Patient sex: F
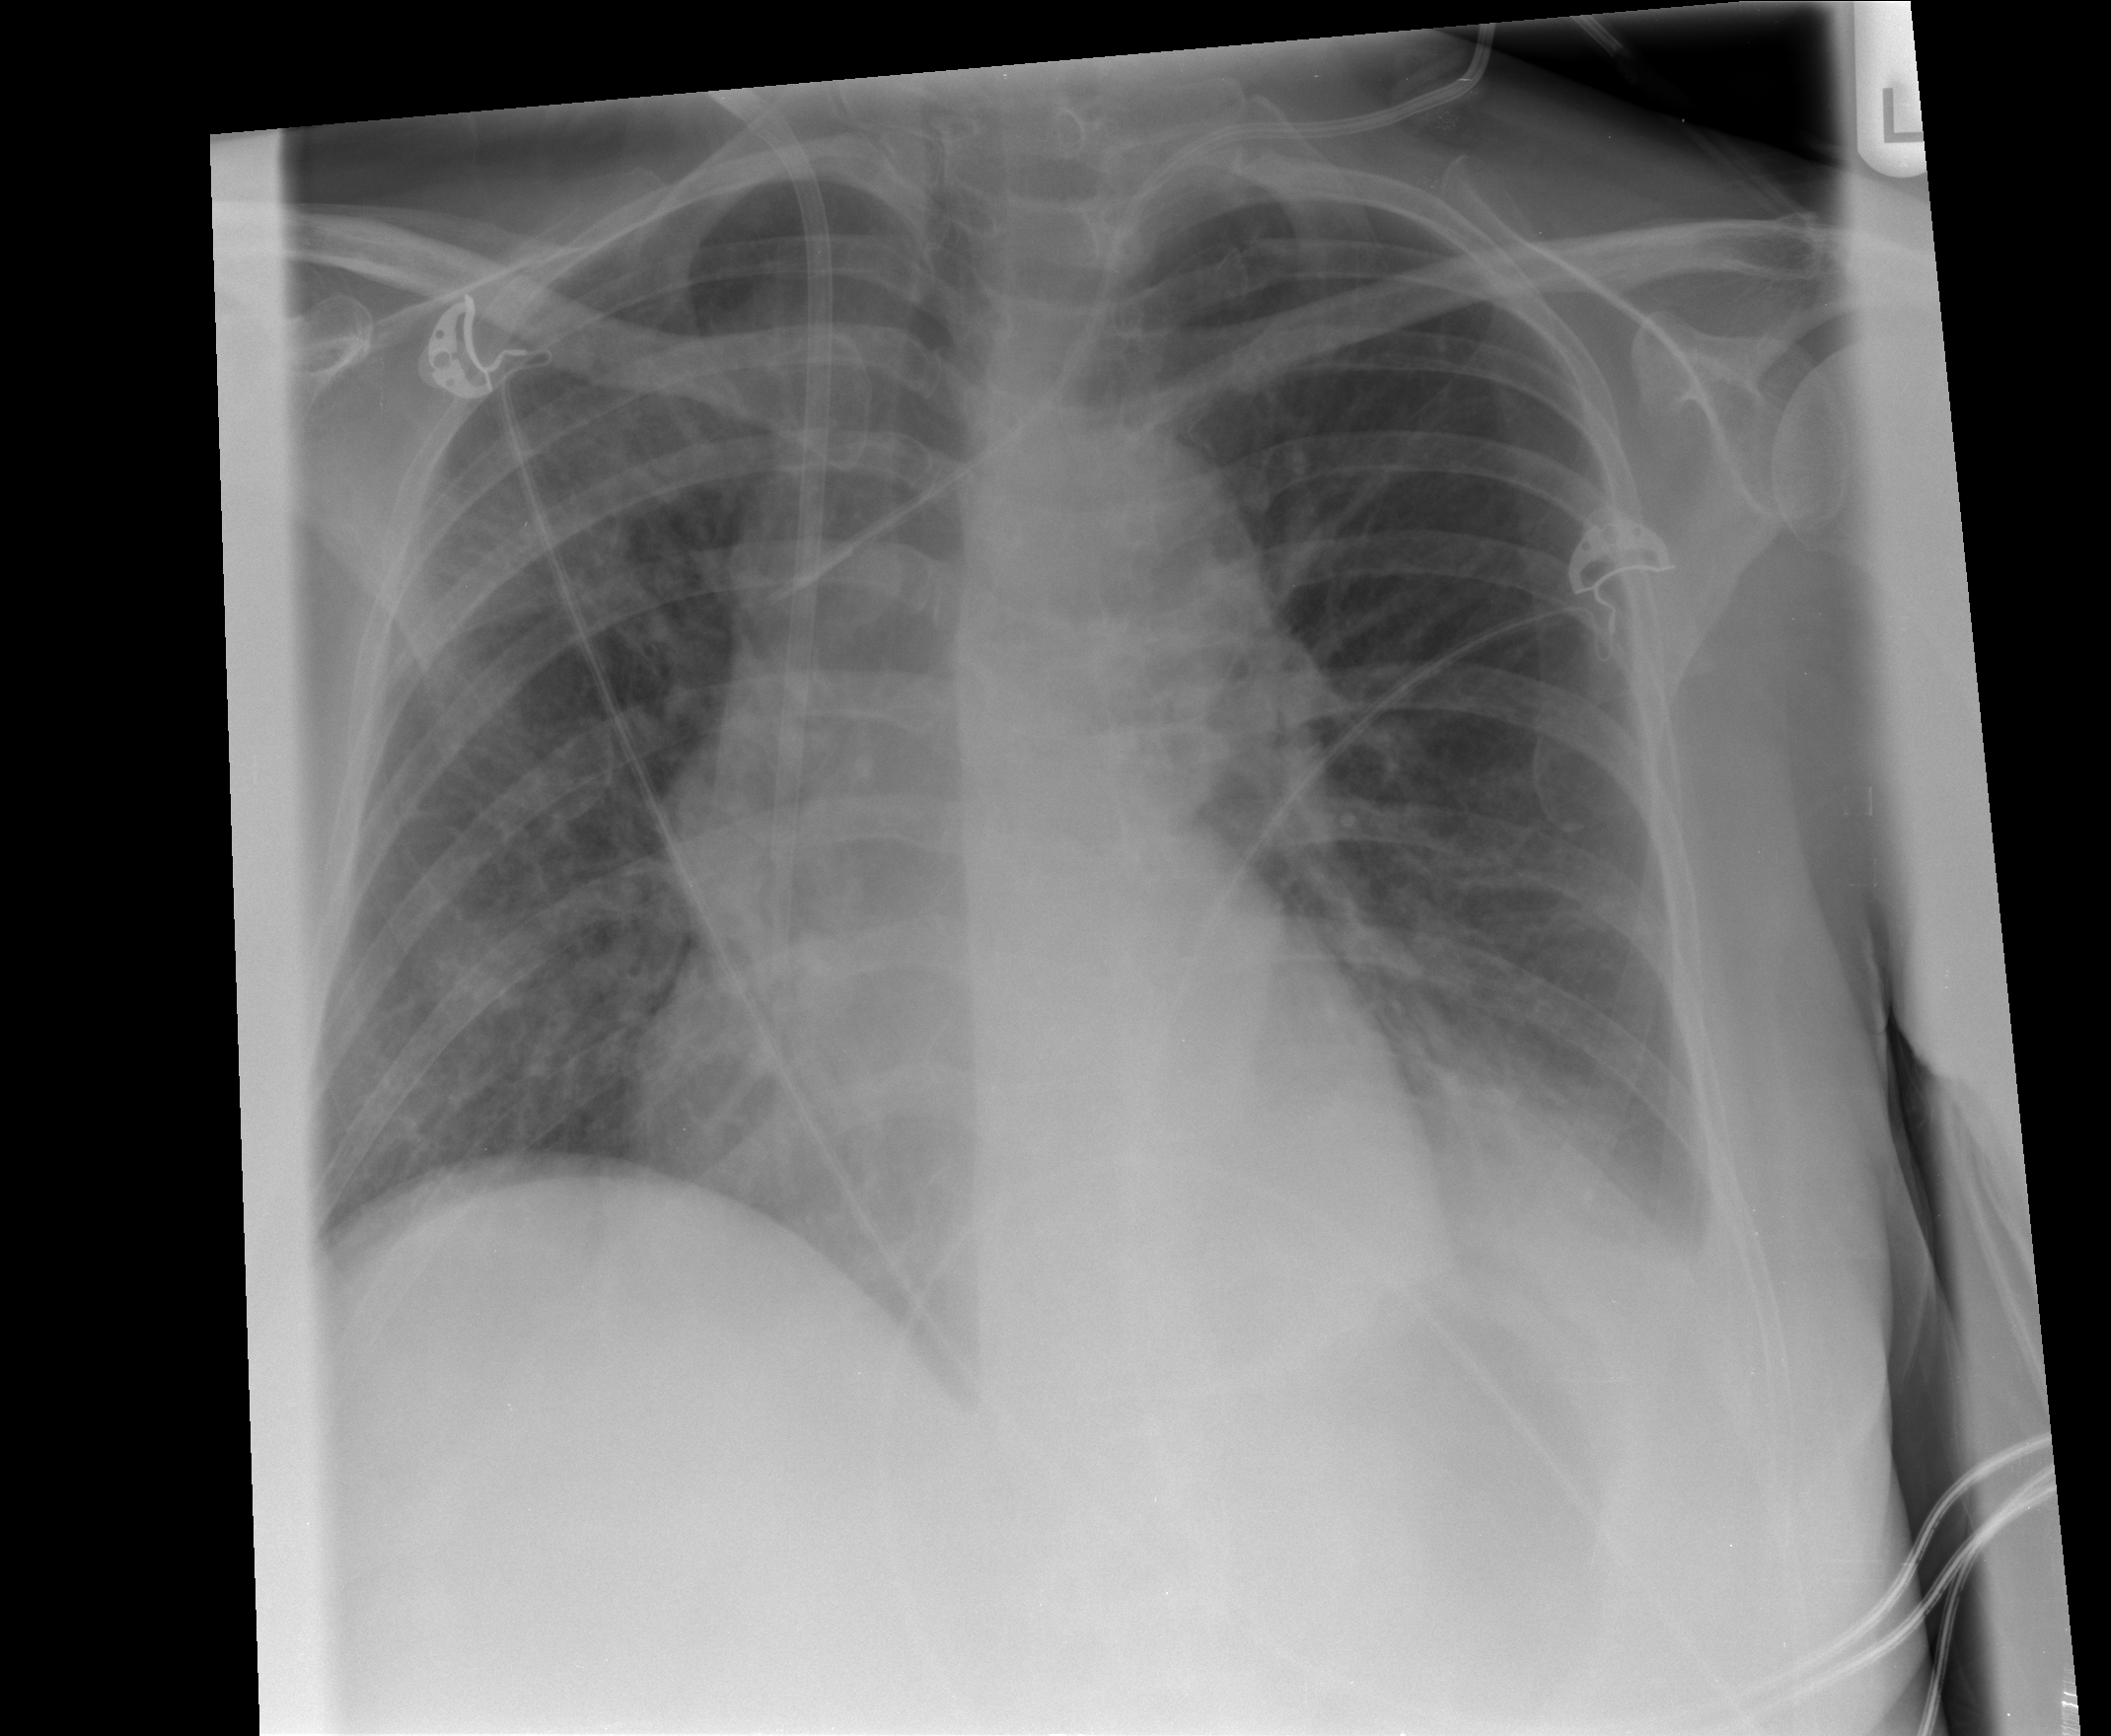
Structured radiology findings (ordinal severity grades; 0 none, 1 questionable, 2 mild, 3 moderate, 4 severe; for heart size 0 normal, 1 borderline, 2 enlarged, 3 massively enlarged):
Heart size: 0
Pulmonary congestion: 1
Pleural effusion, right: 0
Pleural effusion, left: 2
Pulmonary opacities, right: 1
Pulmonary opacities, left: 0
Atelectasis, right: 0
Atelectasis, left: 1